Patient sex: M
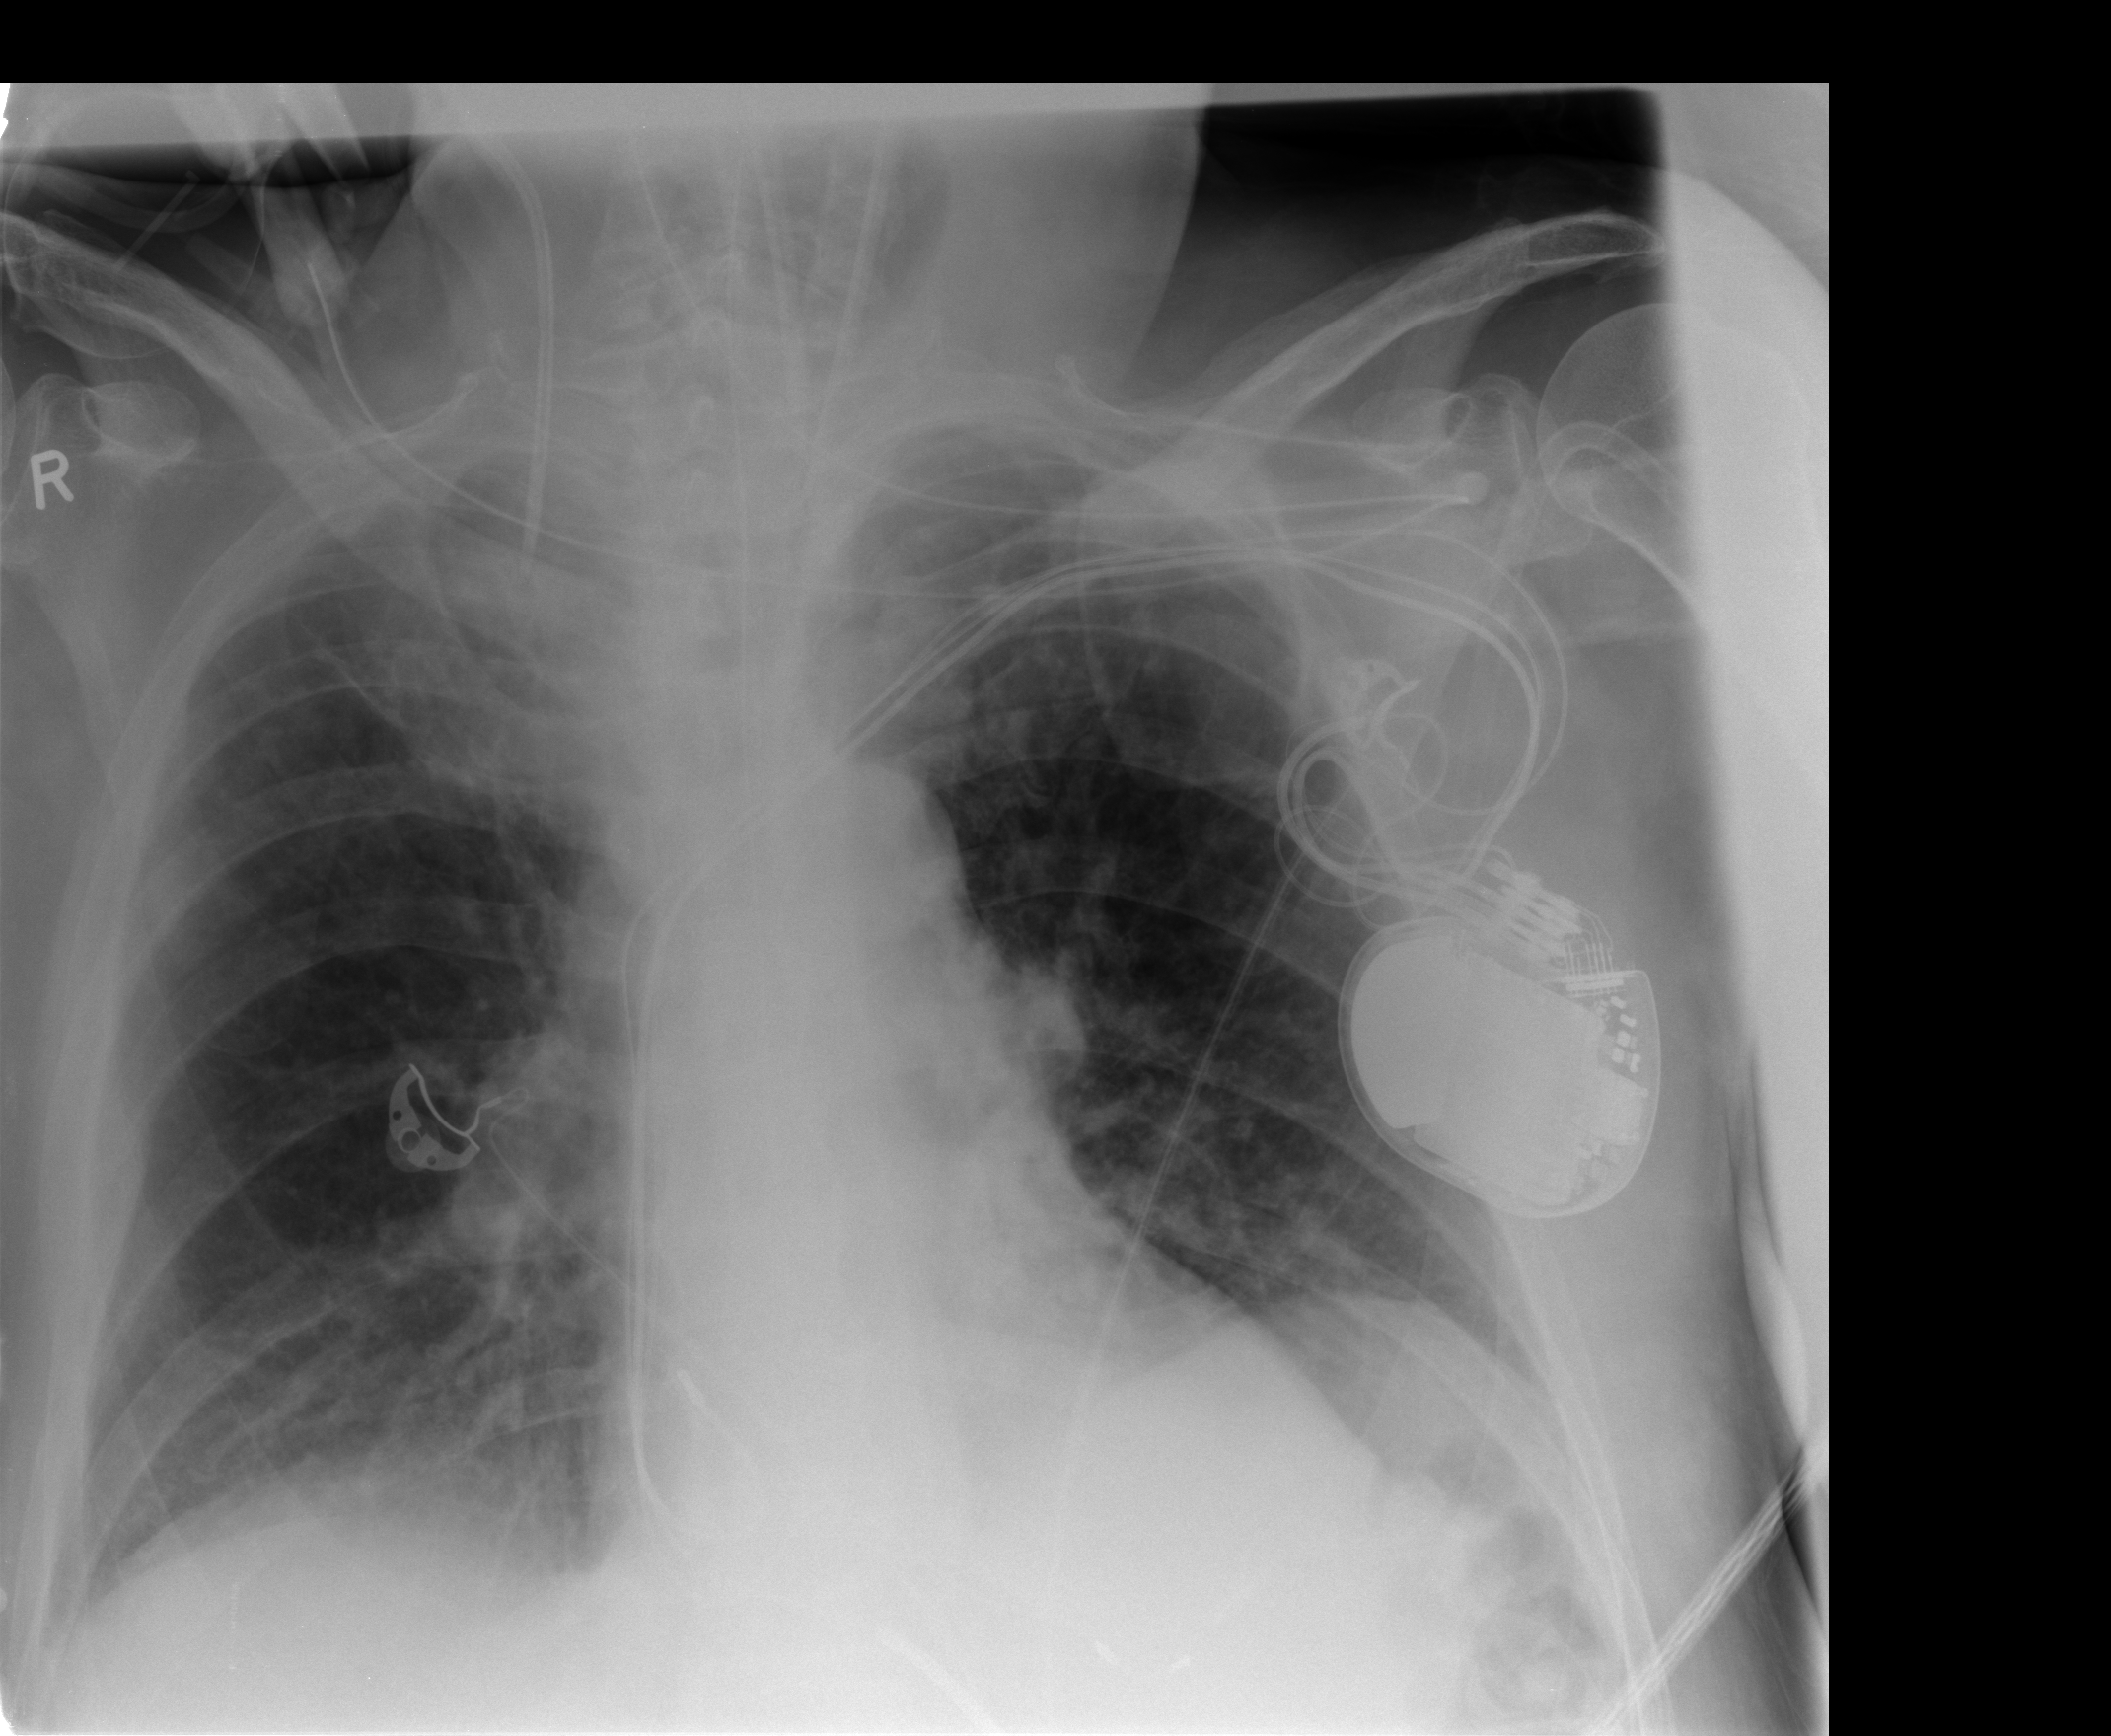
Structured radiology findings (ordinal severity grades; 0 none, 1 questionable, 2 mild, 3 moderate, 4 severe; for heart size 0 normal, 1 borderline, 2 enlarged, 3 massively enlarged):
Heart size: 0
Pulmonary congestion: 2
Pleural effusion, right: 2
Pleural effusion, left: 0
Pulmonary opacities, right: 2
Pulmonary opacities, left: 0
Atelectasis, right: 0
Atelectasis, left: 0